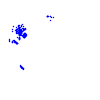
Particle: electron